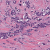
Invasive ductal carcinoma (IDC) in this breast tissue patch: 1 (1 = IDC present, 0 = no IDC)